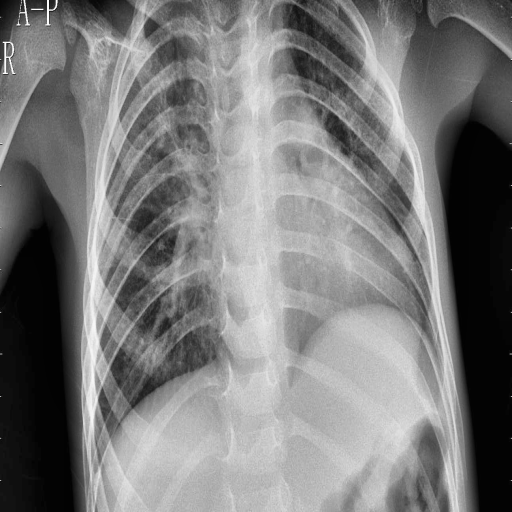
Finding: PNEUMONIA